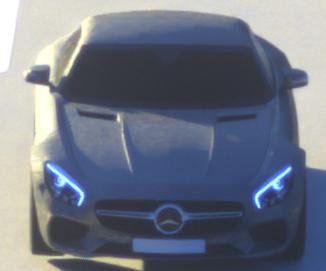
Make: Mercedes-Benz
Model: AMG GT Coupé
Detailed model: AMG GT (190) Coupé
Model produced from: 2014/10
Model produced until: 2017/01
Doors: 2
Color: gray
Road condition: dry road
Daytime: sunrise or sunset
Contrast: medium contrast